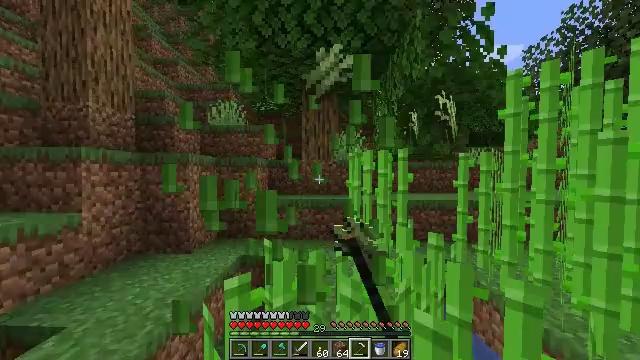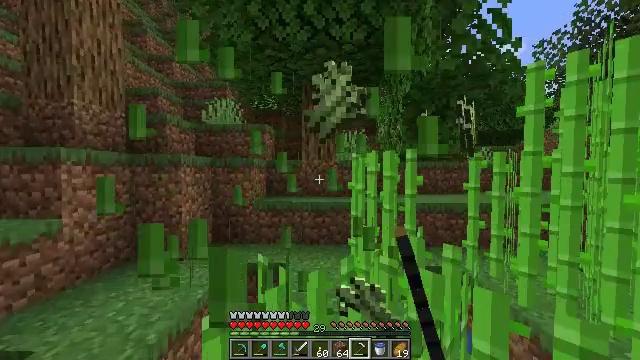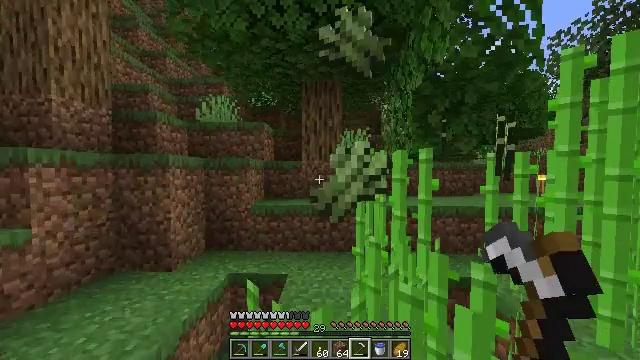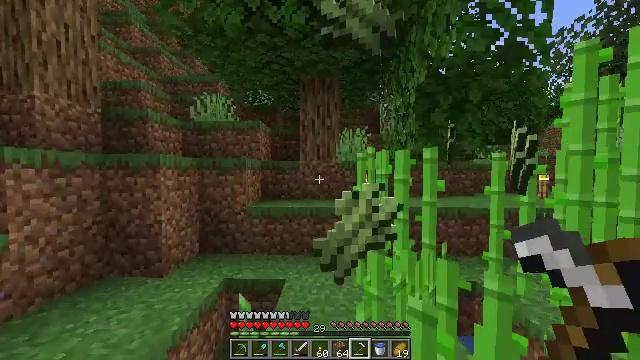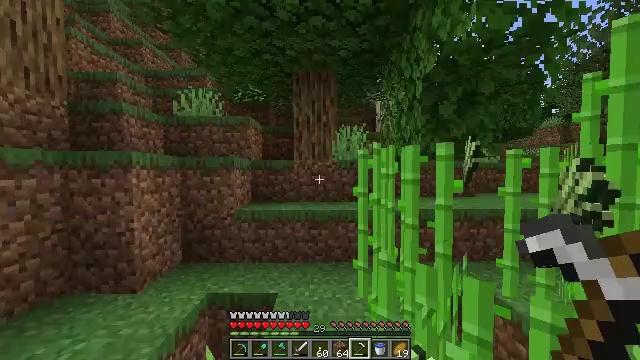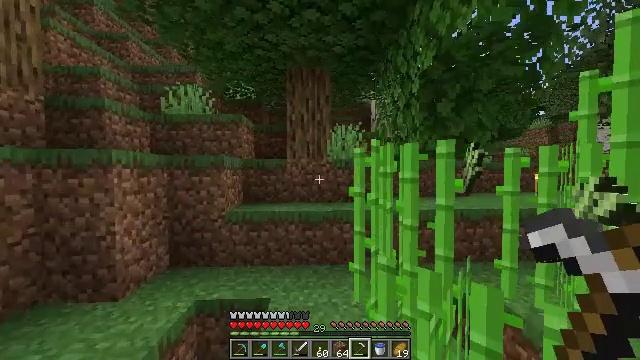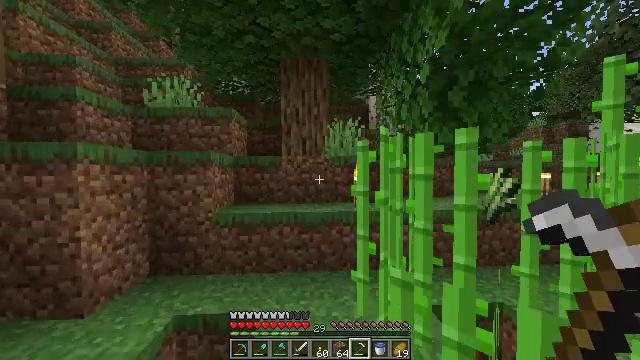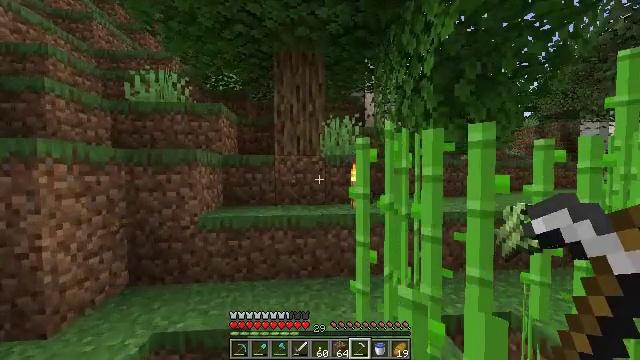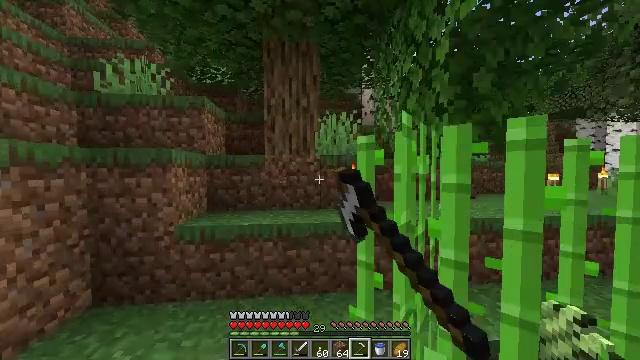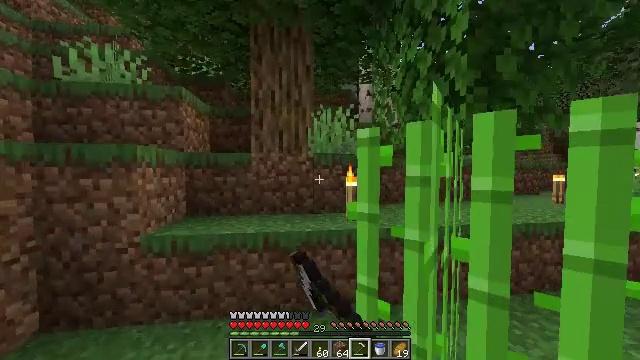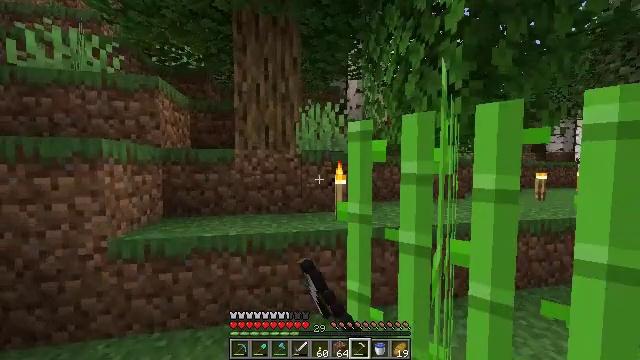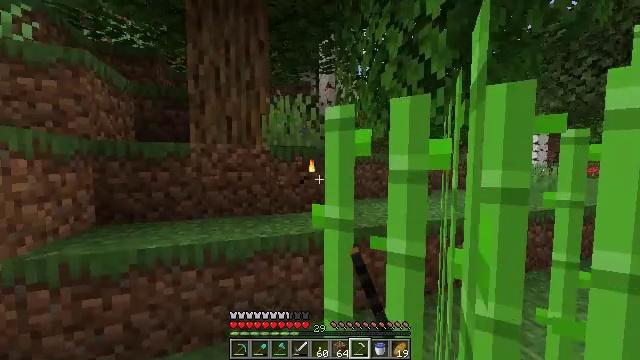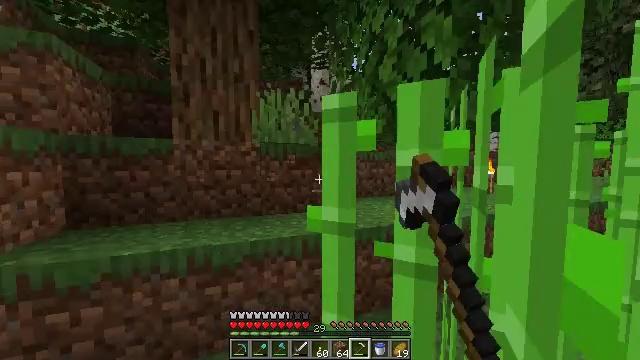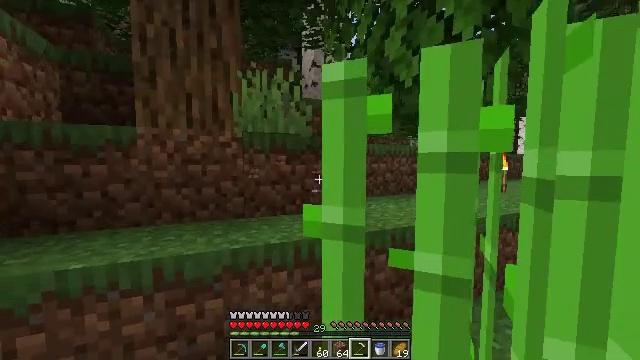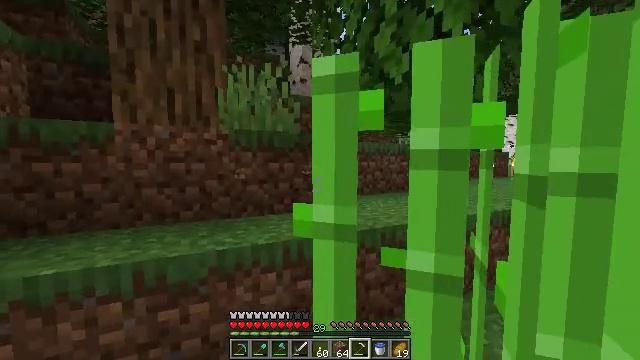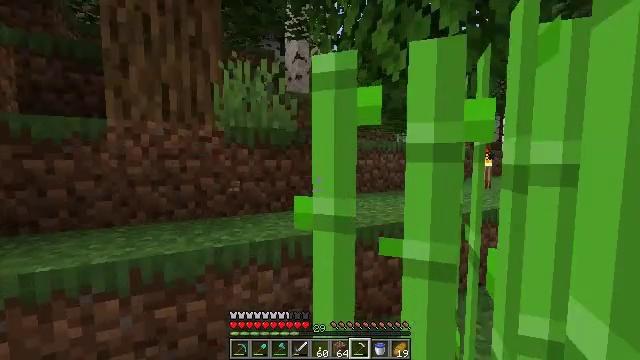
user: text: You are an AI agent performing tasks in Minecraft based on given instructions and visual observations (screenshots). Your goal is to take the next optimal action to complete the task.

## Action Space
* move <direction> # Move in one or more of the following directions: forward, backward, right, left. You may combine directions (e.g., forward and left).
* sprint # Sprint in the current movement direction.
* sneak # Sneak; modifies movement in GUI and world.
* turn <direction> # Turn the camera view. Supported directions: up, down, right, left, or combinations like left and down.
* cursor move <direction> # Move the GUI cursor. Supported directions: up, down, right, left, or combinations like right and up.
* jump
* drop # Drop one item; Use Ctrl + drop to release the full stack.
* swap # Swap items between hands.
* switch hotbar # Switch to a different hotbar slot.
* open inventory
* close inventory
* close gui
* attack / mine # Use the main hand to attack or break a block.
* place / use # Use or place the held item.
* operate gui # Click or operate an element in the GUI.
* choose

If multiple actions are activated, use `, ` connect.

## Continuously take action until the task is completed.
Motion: motion action
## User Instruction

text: Mine the torch on the wall.
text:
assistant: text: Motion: move forward, sprint, attack / mine
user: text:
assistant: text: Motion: move forward, sprint, attack / mine
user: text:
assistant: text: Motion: move forward, sprint, attack / mine
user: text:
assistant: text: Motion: move forward, sprint, turn right, attack / mine
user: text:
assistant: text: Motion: move forward, sprint, turn right, attack / mine
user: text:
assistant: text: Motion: move forward, sprint, turn right, attack / mine
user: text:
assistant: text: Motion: move forward, sprint, turn right, attack / mine
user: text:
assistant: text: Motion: move forward, sprint, turn right, attack / mine
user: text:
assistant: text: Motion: move forward, sprint, turn right, attack / mine
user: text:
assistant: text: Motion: move forward, sprint, turn right, attack / mine
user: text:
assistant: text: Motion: sprint, turn right, attack / mine
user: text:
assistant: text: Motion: sprint, turn right
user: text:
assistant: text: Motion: turn right
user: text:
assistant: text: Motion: turn right
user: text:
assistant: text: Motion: move back
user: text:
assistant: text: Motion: no_op